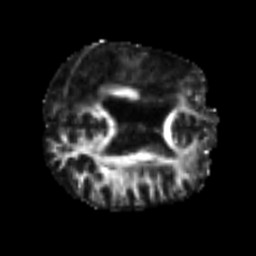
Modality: FA
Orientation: axial
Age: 52
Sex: male
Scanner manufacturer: siemens
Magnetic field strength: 3 T
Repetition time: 4.999 s
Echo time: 0.07946 s